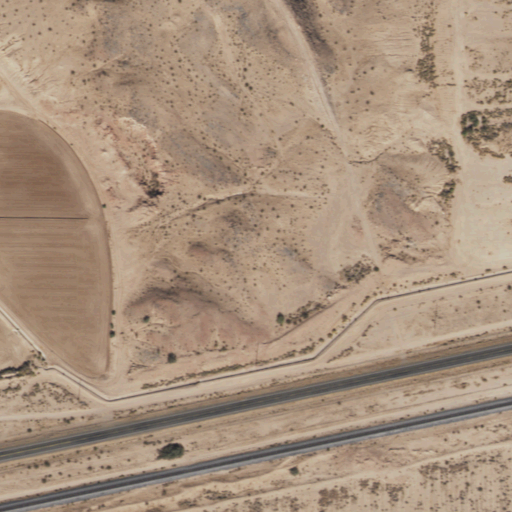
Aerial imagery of mountain in Arizona named Wellton Mesa containing shrub, barren land, cultivated crops, and open development